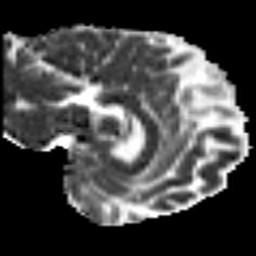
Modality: MD
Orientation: sagittal
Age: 40
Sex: male
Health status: ill
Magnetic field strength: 3 T
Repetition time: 8.4 s
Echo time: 0.0926 s